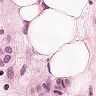
Metastatic tissue present: yes